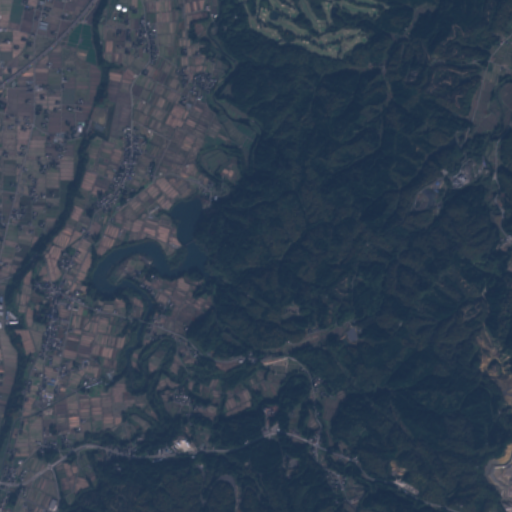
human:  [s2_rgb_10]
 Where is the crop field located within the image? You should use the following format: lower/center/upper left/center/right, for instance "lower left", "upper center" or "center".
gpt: The crop field is located in the lower right of the image.
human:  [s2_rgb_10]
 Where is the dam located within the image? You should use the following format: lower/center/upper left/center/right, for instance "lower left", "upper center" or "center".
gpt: The dam is located in the center of the image.
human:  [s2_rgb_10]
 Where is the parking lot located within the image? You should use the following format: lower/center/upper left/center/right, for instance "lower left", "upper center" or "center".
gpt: The parking lot is located in the lower center of the image.
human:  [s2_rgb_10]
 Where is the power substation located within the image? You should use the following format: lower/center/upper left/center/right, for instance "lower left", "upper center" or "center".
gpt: The power substation is located in the lower left of the image.
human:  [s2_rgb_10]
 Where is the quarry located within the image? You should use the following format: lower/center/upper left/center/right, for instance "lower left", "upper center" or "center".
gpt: The quarry is located in the lower right of the image.
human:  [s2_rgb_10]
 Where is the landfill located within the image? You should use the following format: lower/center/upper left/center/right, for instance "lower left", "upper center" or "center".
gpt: There is no landfill in the image.